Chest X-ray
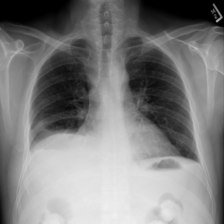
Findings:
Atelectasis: positive
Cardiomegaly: positive
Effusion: positive
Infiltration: positive
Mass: negative
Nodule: negative
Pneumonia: negative
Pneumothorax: negative
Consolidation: negative
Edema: negative
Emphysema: negative
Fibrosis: negative
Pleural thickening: negative
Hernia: negative